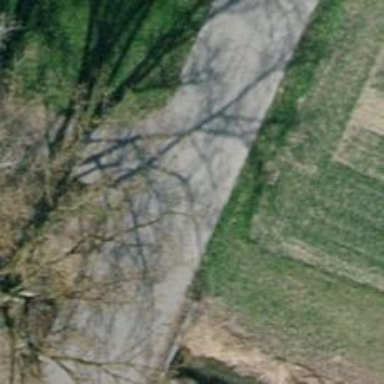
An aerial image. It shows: Residential road with asphalt surface and no sidewalk.